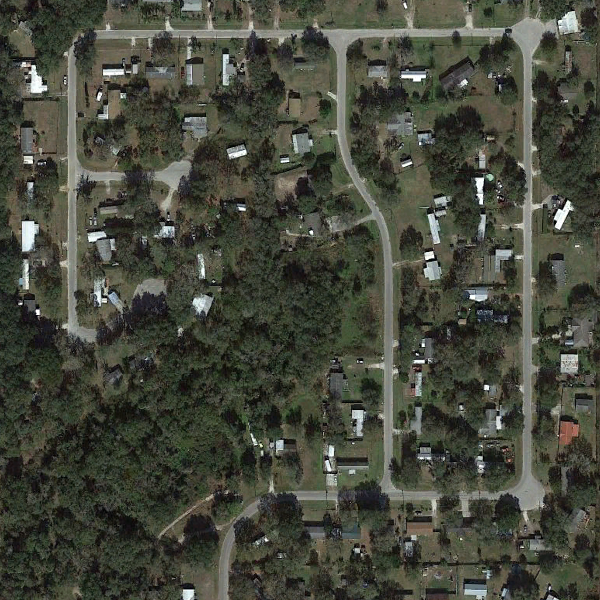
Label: MediumResidential